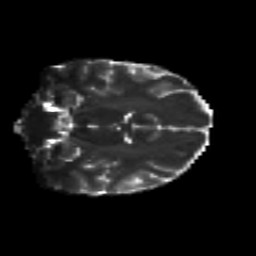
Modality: T2w
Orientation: coronal
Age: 20
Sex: female
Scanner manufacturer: siemens
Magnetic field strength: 3 T
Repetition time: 8.8 s
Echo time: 0.085 s